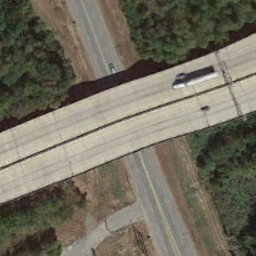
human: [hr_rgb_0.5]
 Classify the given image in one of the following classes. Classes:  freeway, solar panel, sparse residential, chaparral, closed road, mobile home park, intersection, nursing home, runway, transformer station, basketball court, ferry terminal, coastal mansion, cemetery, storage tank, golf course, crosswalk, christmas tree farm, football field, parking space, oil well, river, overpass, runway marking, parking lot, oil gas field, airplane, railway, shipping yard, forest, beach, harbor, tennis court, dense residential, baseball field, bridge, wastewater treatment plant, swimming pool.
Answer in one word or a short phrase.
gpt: overpass